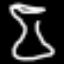
Label: hourglass